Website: lowes
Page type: payment
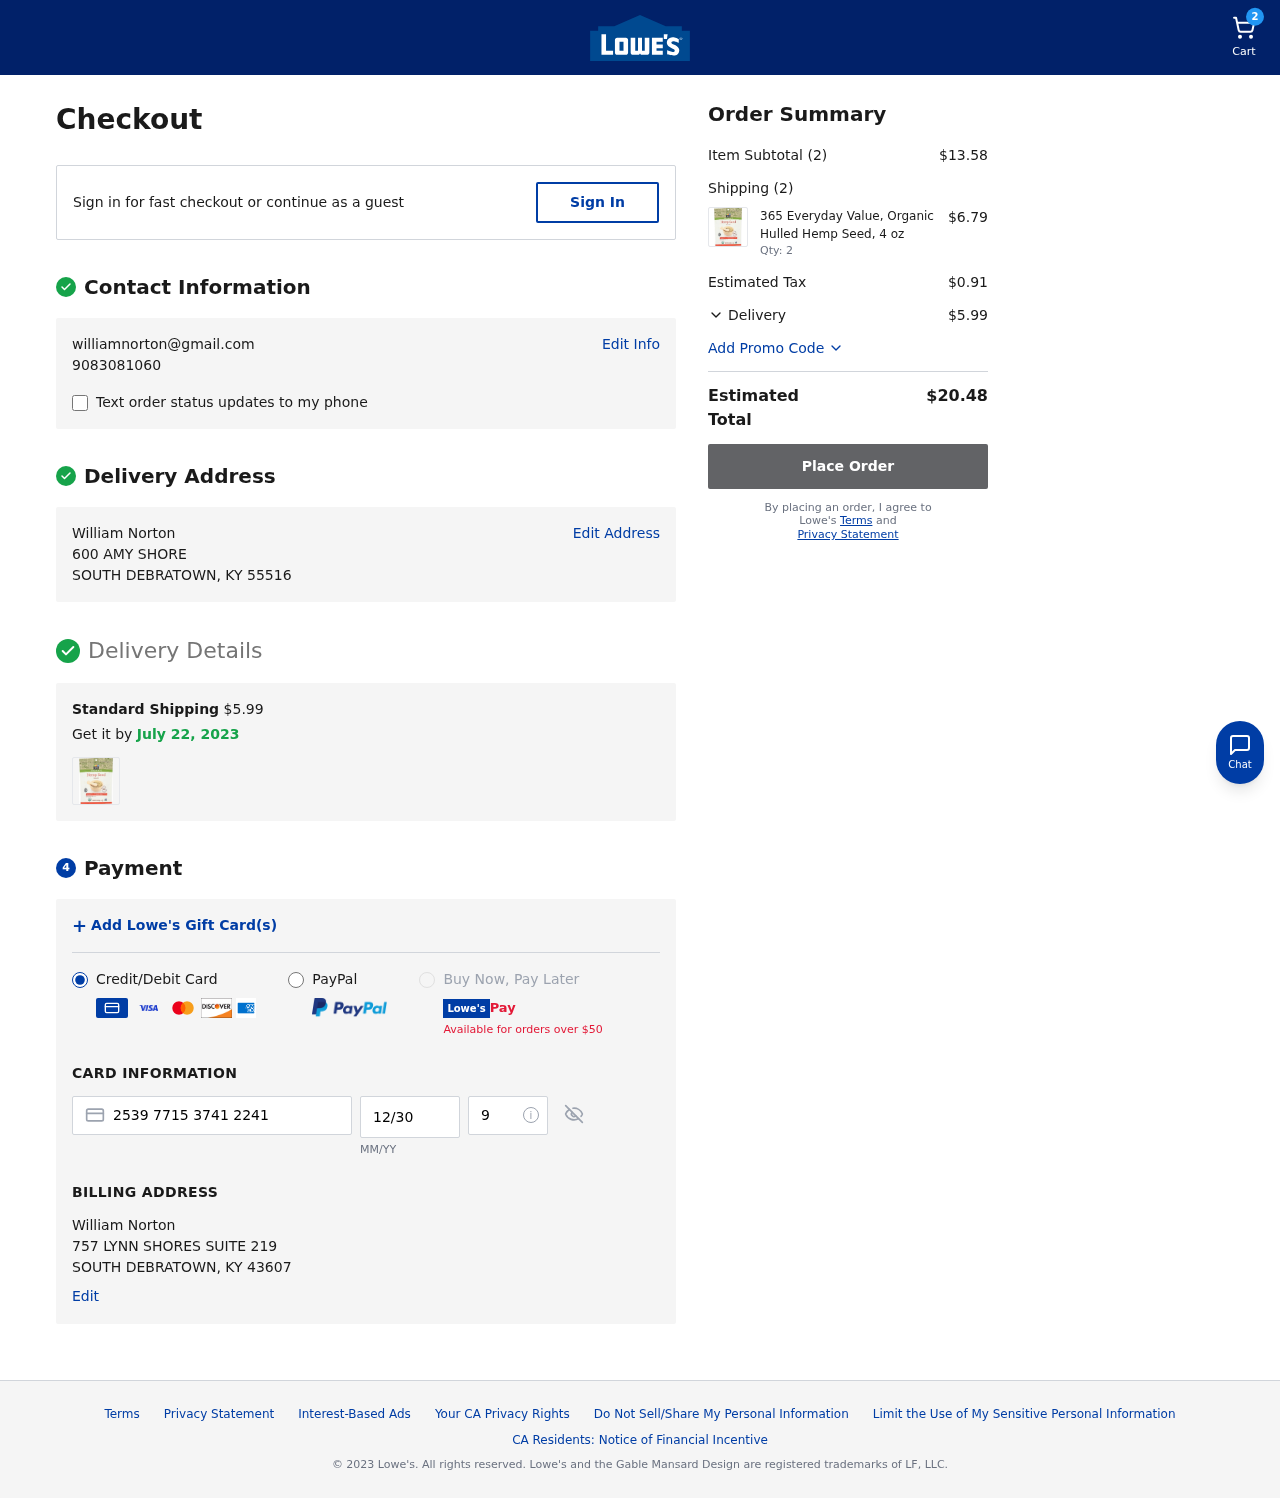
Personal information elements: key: PII_CARD_CVV
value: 962
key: PII_CARD_EXPIRY
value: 12/30
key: PII_CARD_NUMBER
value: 2539 7715 3741 2241
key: PII_CITY_STATE_ZIP2
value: SOUTH DEBRATOWN, KY 43607
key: PII_EMAIL
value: williamnorton@gmail.com
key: PII_FULLNAME
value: William Norton
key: PII_FULLNAME2
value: William Norton
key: PII_PHONE
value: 9083081060
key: PII_STREET
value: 600 AMY SHORE
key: PII_STREET2
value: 757 LYNN SHORES SUITE 219
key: PII_CITY_STATE_ZIP
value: SOUTH DEBRATOWN, KY 55516
Product elements: key: PRODUCT1_NAME
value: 365 Everyday Value, Organic Hulled Hemp Seed, 4 oz
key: PRODUCT1_PRICE
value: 6.79
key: PRODUCT1_QUANTITY
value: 2
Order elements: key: ORDER_NUM_ITEMS
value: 2
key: ORDER_SHIPPING_COST
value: $5.99
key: ORDER_DELIVERY_DATE
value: July 22, 2023
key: ORDER_SUBTOTAL
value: $13.58
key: ORDER_NUM_ITEMS2
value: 2
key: ORDER_TAX
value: $0.91
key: ORDER_SHIPPING_COST2
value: $5.99
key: ORDER_TOTAL
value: $20.48